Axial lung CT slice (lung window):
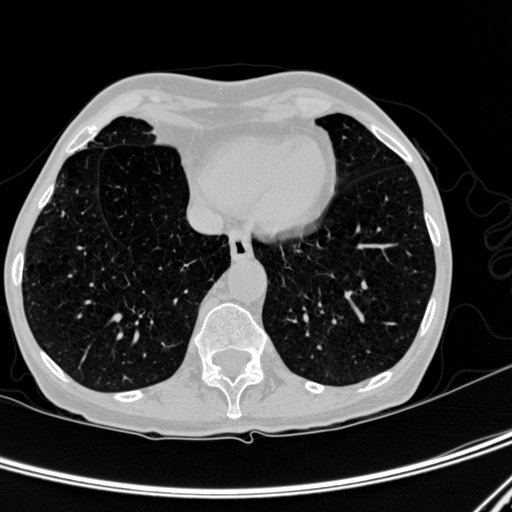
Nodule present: no